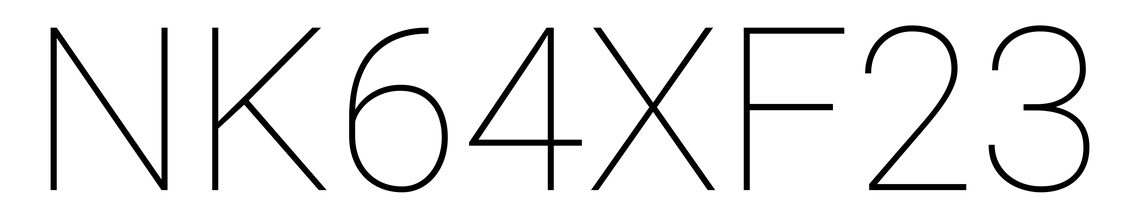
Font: Roboto_Thin